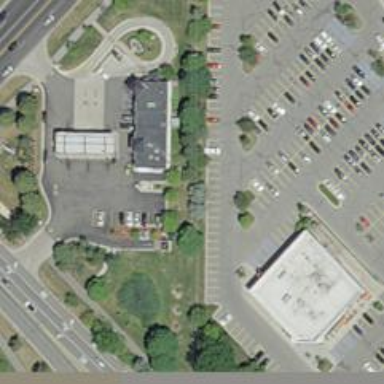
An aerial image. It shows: Convenience shop.